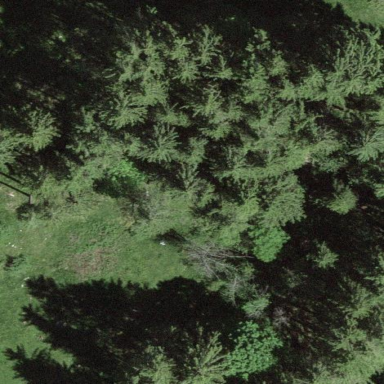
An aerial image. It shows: Serene woodland landscape.